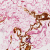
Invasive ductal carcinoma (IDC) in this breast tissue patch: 0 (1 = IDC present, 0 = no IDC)